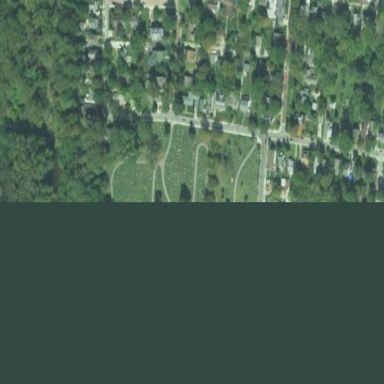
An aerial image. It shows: Cemetery.